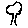
Label: tree